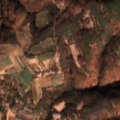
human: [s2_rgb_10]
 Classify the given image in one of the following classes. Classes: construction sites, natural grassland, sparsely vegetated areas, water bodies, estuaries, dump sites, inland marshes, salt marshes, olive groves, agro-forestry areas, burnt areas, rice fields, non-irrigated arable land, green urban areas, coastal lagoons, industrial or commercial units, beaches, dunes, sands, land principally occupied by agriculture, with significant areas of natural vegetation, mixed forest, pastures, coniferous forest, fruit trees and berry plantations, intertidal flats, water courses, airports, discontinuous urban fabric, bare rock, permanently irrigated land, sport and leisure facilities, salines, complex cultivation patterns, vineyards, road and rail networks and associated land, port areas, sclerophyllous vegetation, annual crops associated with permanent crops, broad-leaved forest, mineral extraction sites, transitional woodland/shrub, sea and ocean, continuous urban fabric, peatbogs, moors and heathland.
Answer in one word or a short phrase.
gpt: complex cultivation patterns, land principally occupied by agriculture, with significant areas of natural vegetation, broad-leaved forest